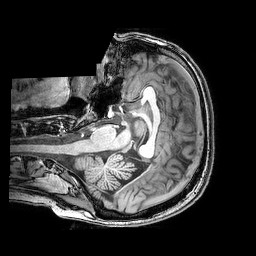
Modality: T1w
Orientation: axial
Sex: male
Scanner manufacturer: philips
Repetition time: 0.008139 s
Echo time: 0.00372 s